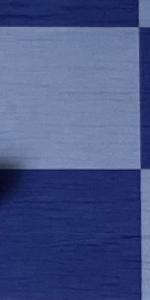
Label: Empty